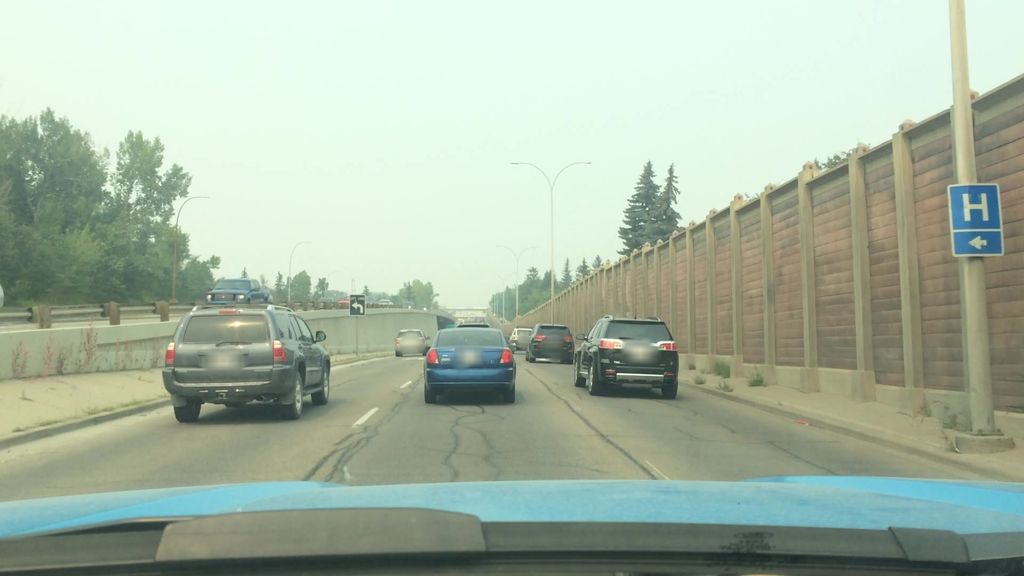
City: calgary